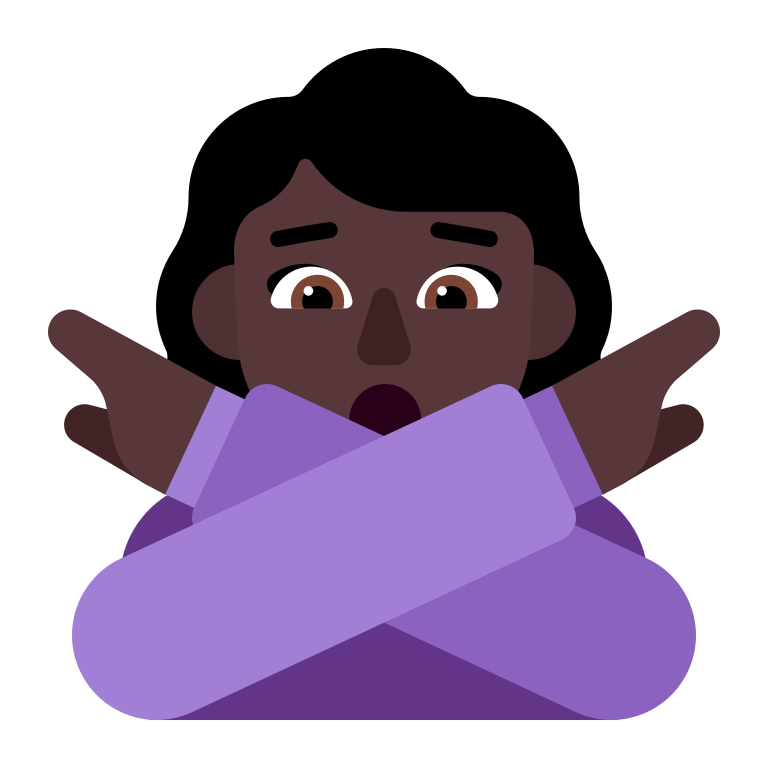
woman gesturing no flat dark